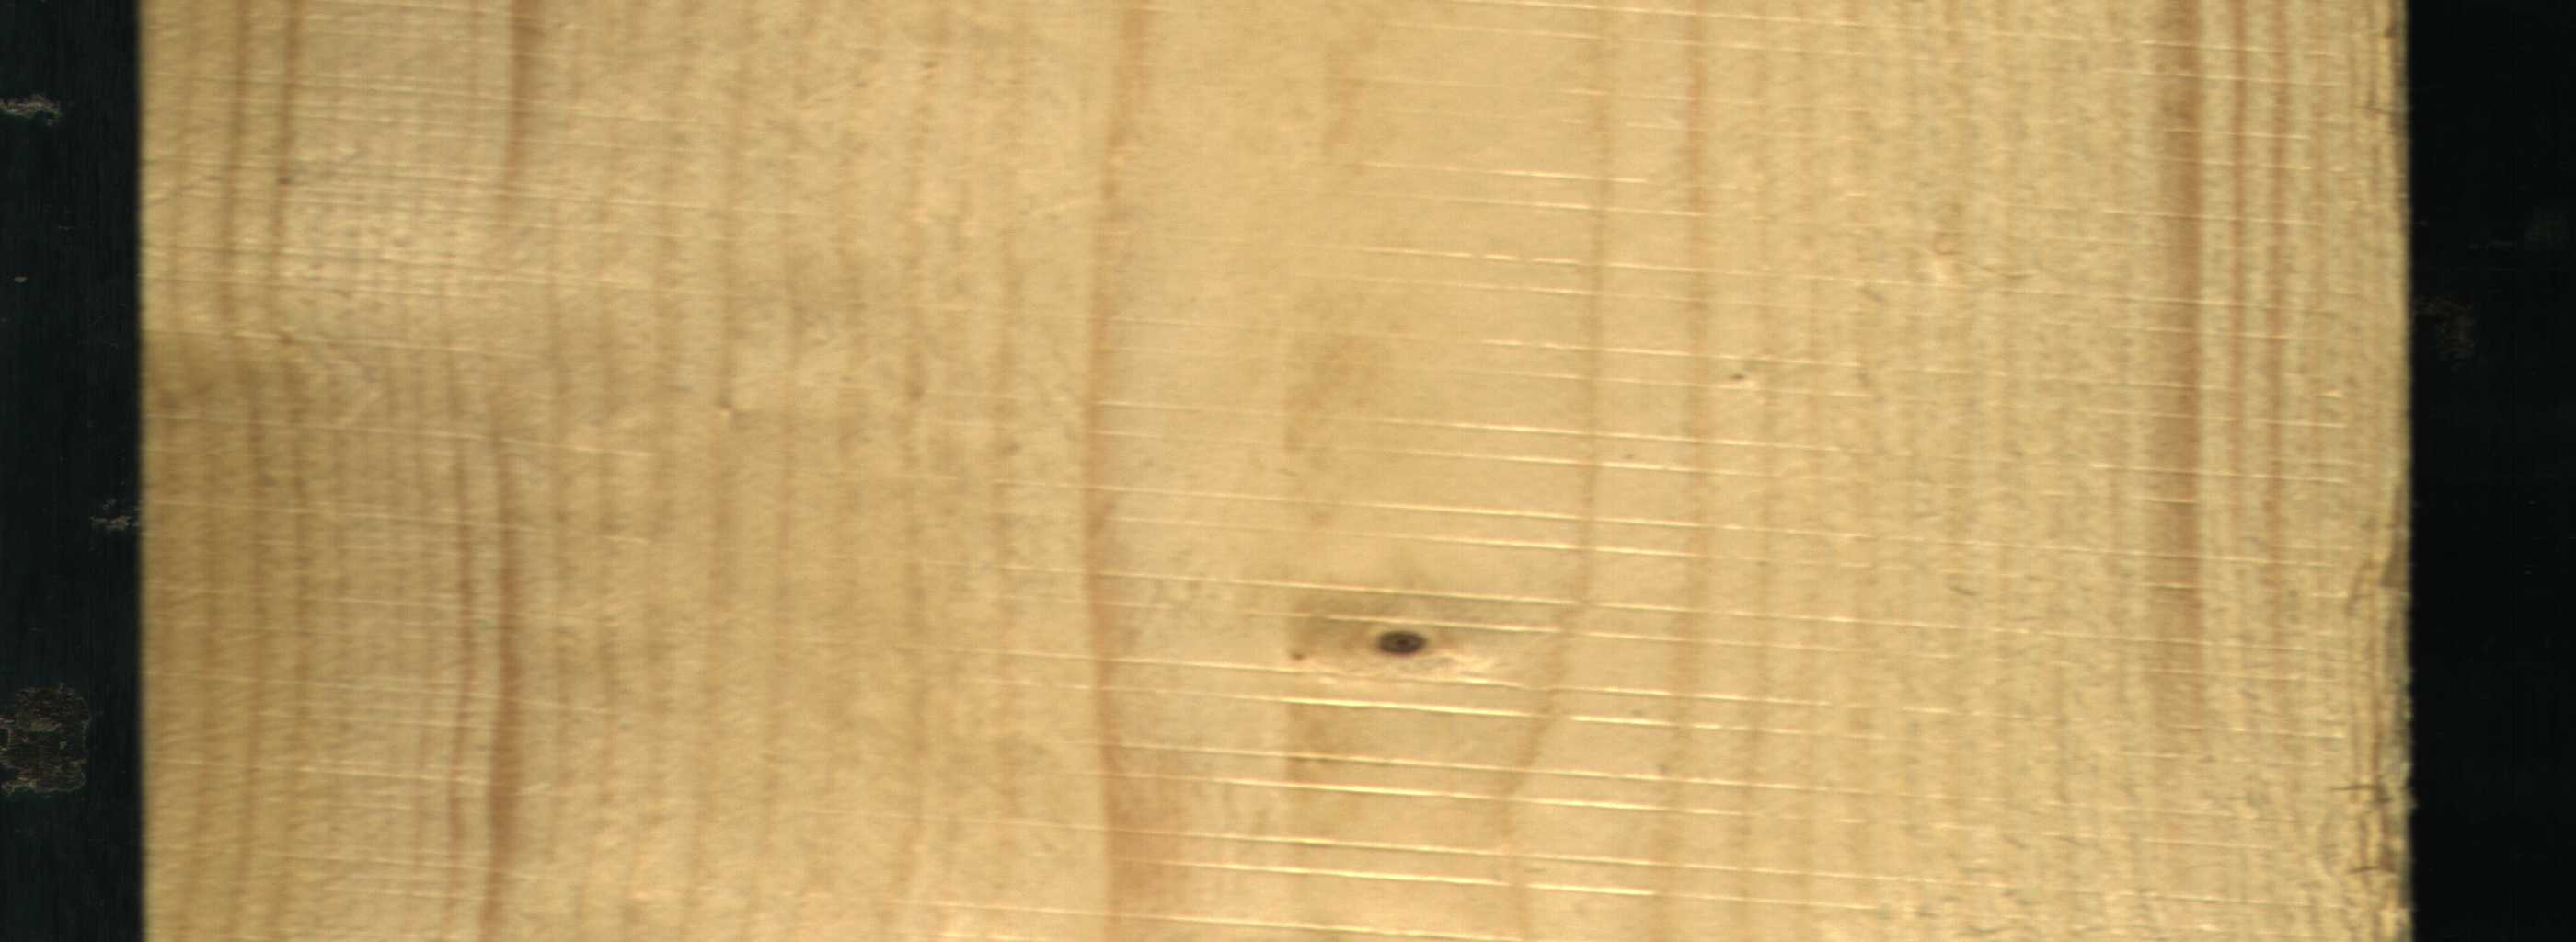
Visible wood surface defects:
Live_Knot